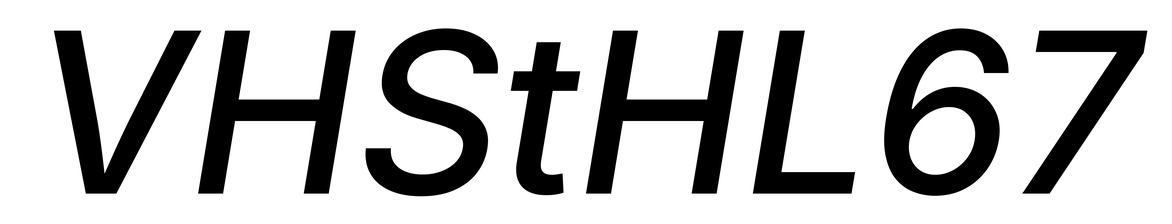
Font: Inter-Italic_Medium_Italic